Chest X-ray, AP view. Patient: 44 years old, sex F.
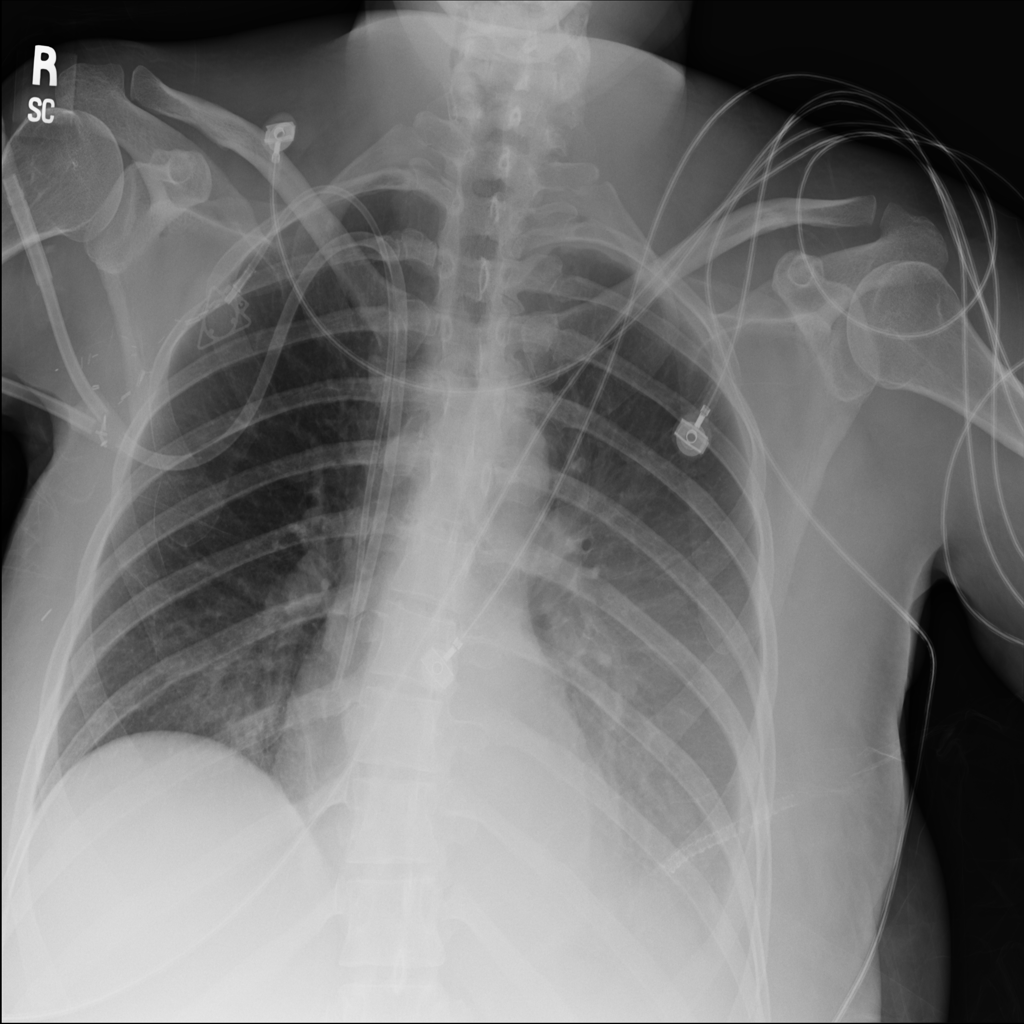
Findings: Atelectasis, Effusion